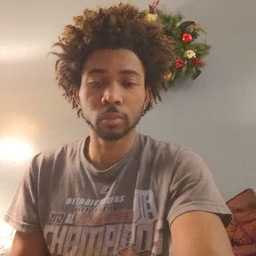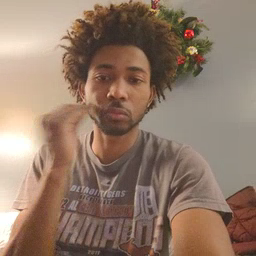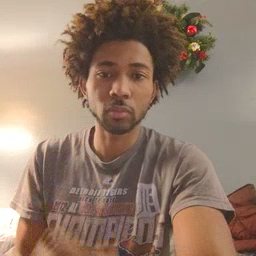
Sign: kiss